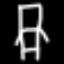
Label: chair